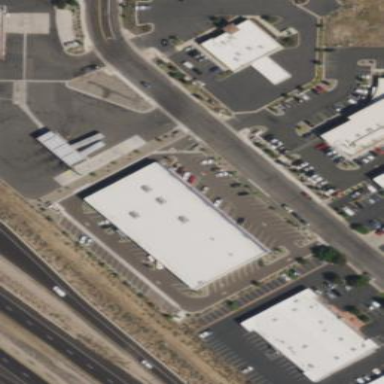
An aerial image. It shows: Retail building.